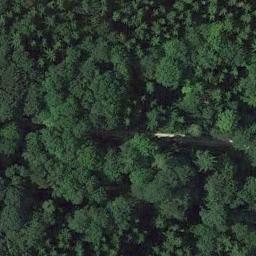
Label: forest